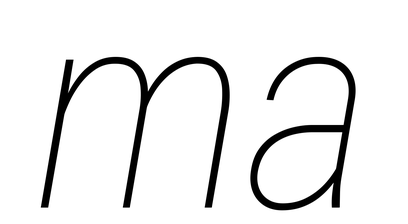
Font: Roboto-Italic_Condensed_Thin_Italic